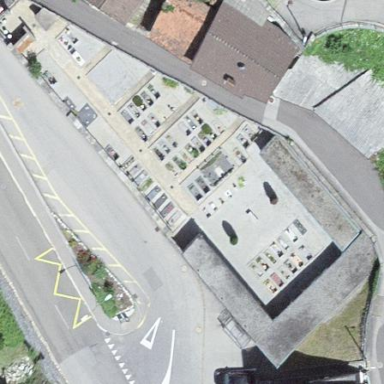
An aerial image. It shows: Cemetery.